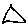
Label: triangle